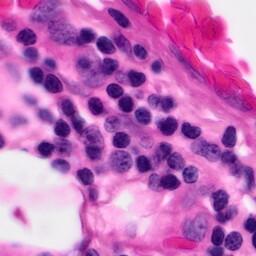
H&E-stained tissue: Pancreatic